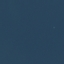
Label: SeaLake